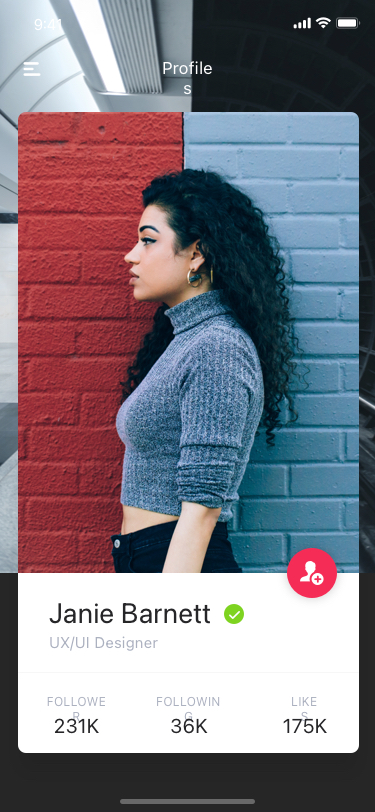
Text in this UI design:
Profiles
UX/UI Designer
Janie Barnett
Follower
Following
Likes
231k
36k
175k